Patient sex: F
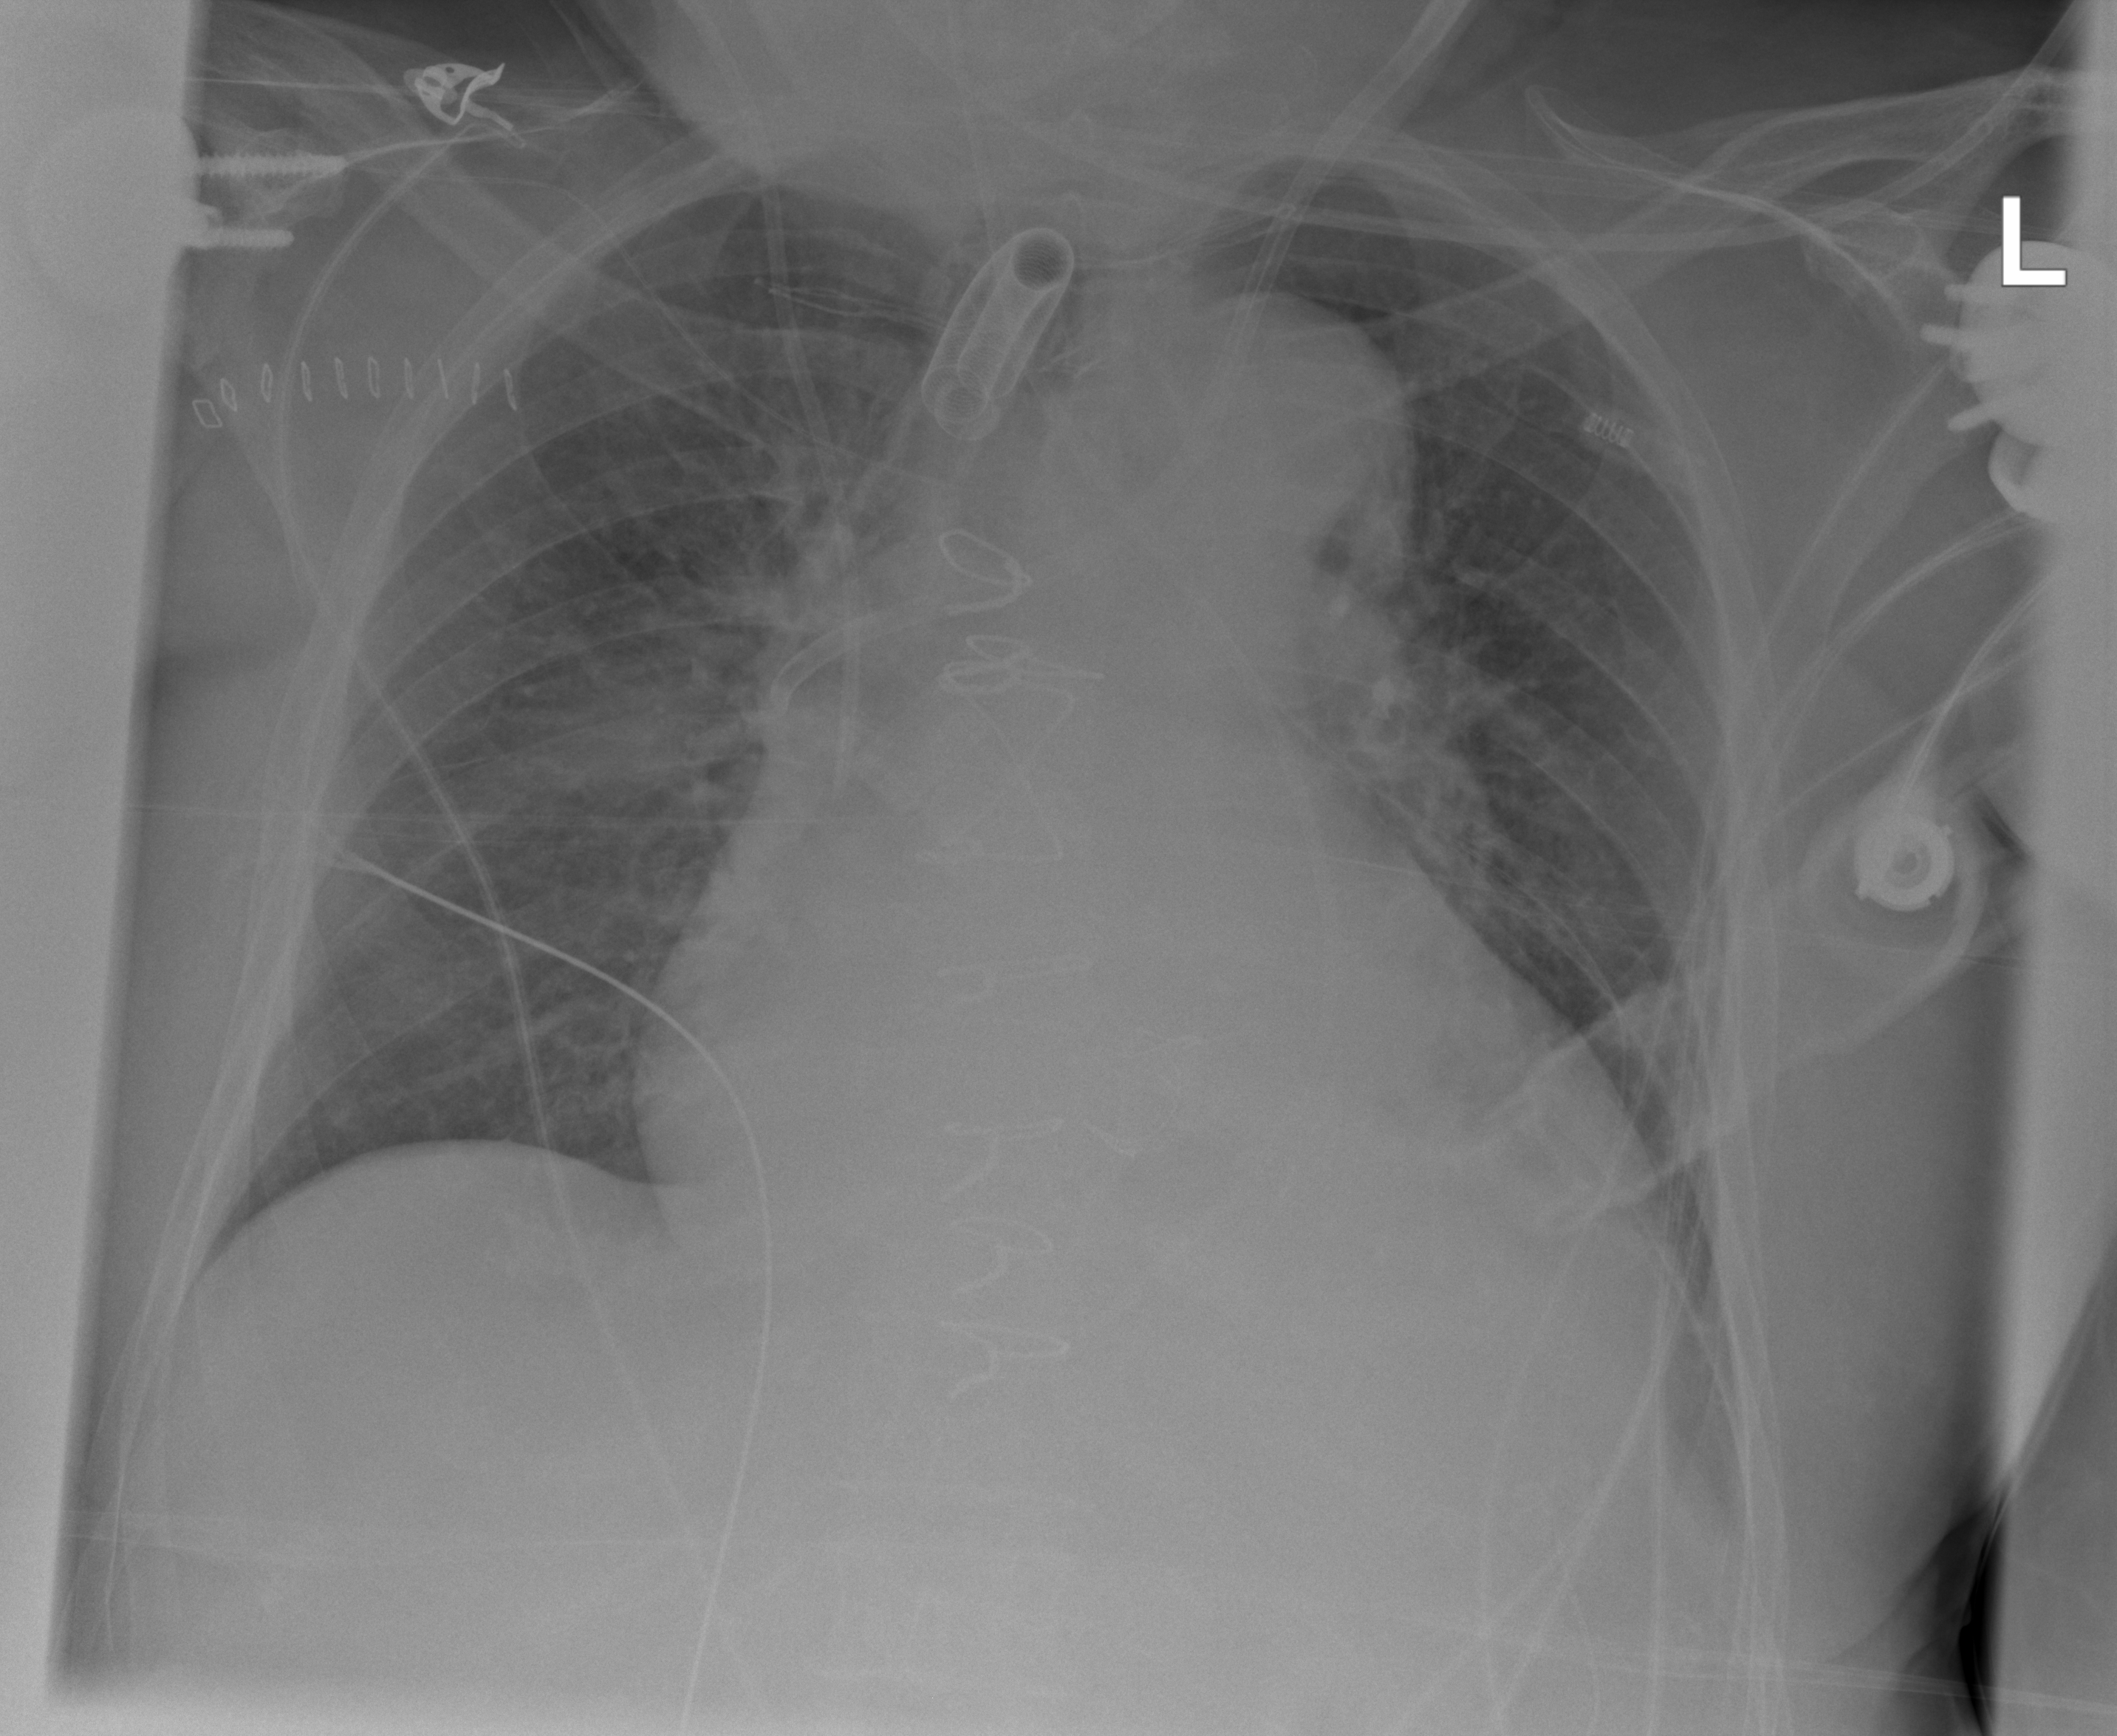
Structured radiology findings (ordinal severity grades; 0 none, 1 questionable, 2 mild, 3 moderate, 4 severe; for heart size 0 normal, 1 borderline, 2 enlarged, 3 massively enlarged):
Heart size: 2
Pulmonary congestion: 2
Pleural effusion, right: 0
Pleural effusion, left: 2
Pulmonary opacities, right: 0
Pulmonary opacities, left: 0
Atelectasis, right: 2
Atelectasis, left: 2